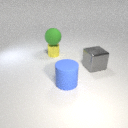
large gray metal cube to the right of small yellow metal cylinder